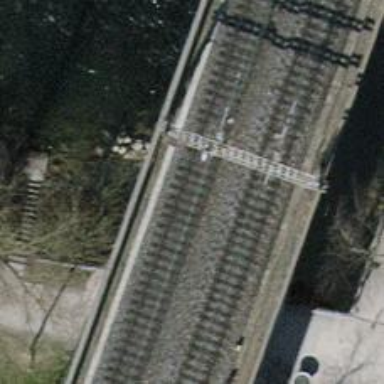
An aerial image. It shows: Viaduct railway bridge with single electrified track using contact line.